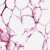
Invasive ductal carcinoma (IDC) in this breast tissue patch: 0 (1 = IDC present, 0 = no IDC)